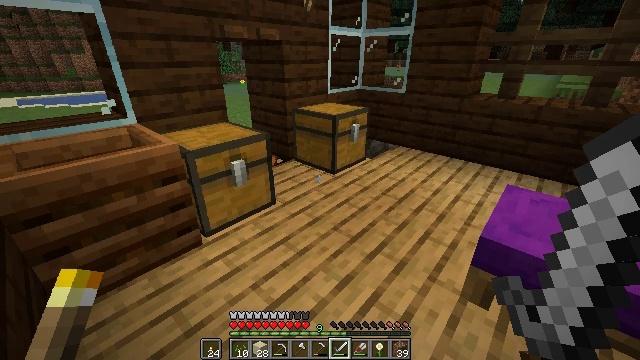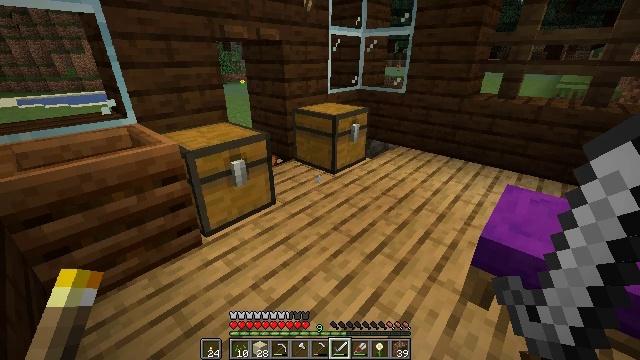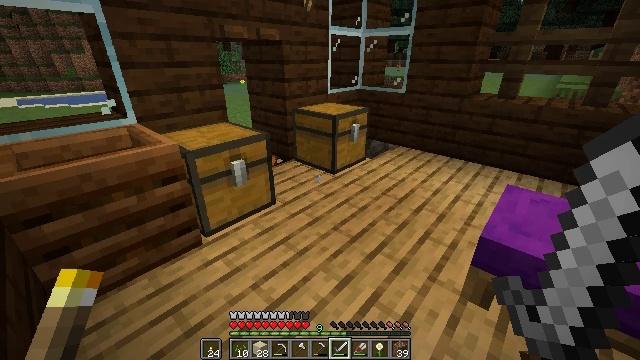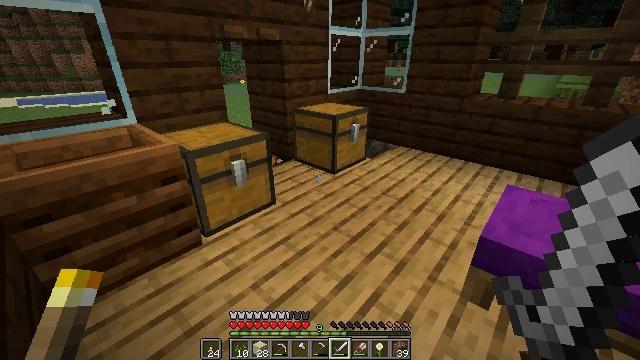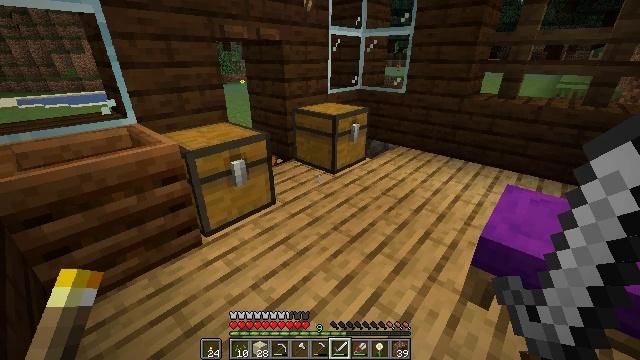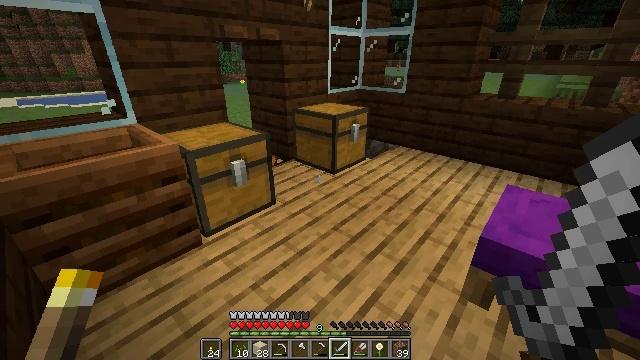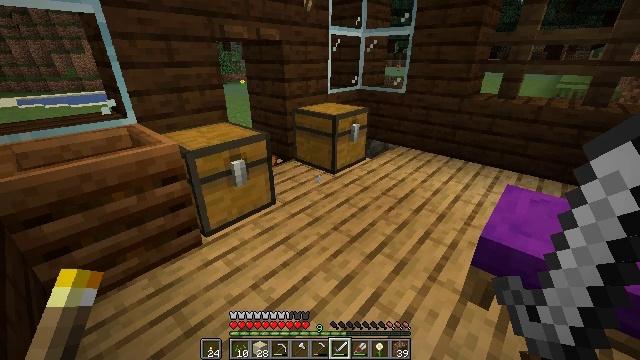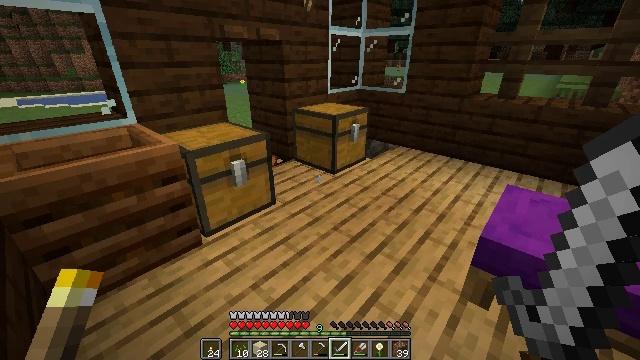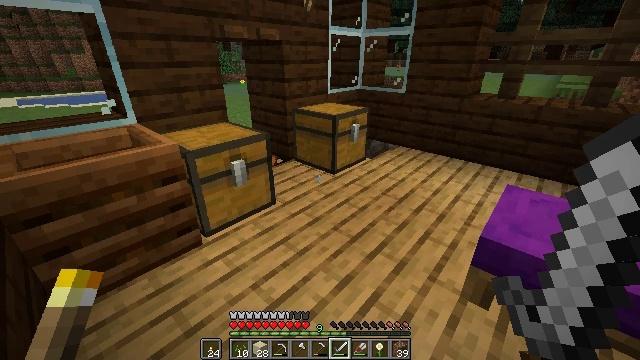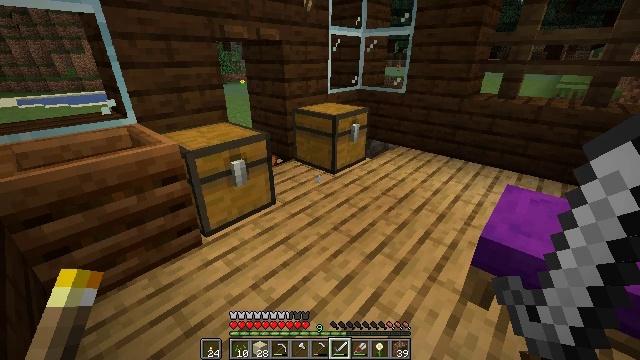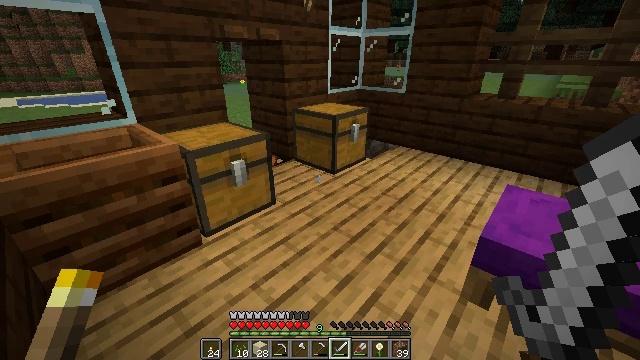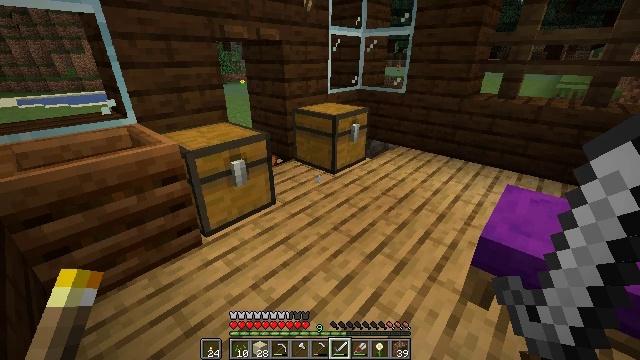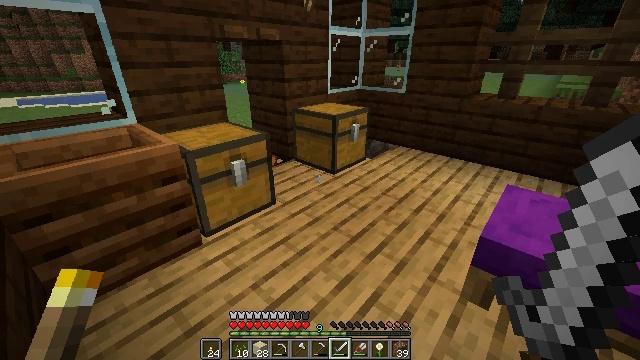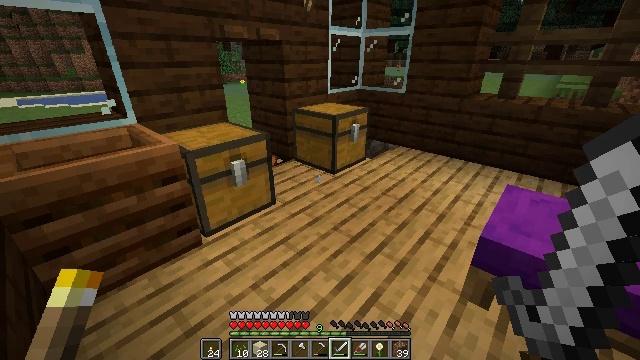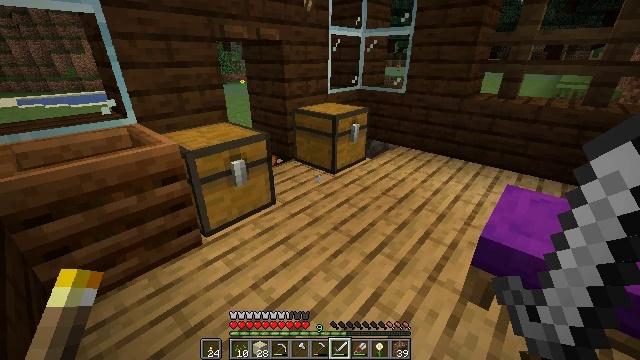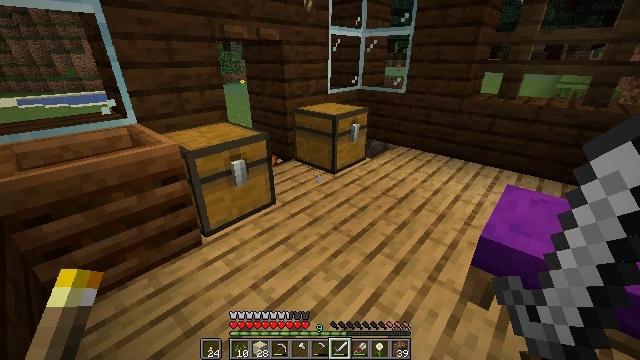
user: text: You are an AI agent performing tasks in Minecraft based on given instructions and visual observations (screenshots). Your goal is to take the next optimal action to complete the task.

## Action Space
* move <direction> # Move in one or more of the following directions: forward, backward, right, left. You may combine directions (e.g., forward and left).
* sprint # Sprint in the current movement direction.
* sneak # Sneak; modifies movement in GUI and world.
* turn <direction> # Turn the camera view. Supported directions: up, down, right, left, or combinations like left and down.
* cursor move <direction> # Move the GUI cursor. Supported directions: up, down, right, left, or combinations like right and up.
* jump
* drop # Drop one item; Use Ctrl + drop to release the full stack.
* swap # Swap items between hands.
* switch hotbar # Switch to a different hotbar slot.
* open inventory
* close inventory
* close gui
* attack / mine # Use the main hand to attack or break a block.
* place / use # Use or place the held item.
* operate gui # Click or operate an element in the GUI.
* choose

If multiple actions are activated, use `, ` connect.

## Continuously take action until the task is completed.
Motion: motion action
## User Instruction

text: Dig up some sand.
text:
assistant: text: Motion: no_op
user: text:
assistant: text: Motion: no_op
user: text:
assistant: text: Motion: no_op
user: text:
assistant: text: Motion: no_op
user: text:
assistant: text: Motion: no_op
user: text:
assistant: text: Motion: no_op
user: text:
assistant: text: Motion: no_op
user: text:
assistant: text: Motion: no_op
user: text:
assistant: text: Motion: no_op
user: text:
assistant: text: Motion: no_op
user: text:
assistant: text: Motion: no_op
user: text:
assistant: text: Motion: no_op
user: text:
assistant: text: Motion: no_op
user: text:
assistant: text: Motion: no_op
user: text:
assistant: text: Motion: no_op
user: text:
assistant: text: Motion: no_op
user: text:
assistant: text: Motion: no_op
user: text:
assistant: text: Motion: no_op
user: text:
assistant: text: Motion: no_op
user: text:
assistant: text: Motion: no_op
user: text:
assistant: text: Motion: no_op
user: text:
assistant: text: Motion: no_op
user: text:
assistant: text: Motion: no_op
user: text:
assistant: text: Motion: no_op
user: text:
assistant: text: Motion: no_op
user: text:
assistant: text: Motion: no_op
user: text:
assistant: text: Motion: no_op
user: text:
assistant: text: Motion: no_op
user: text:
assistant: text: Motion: no_op
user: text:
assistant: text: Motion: no_op